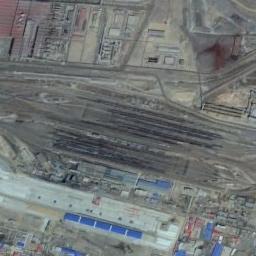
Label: railway_station